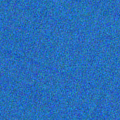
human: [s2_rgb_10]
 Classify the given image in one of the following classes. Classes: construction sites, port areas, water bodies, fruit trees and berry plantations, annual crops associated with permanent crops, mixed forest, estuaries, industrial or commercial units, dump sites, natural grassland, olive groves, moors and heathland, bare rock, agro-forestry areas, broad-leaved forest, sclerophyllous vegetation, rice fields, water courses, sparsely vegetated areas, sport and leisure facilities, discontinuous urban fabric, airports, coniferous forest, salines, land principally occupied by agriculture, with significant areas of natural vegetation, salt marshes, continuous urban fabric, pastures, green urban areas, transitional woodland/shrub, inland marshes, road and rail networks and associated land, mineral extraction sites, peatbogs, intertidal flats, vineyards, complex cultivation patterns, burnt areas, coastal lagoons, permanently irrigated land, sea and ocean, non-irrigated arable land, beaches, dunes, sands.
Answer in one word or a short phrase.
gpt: sea and ocean